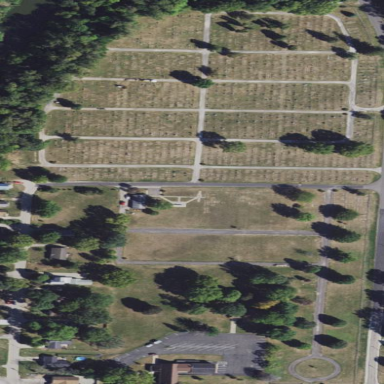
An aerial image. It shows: Cemetery.